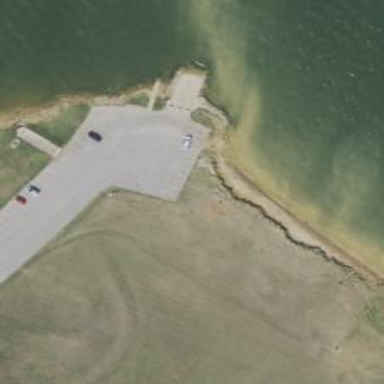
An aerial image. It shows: Slipway on leisure land.